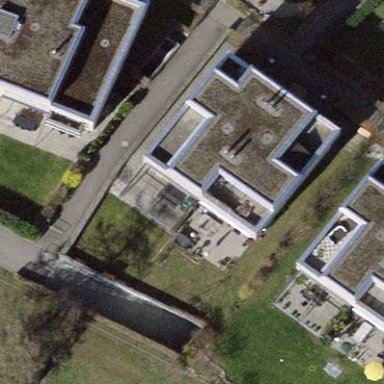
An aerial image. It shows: Terrace building.